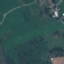
Label: Pasture